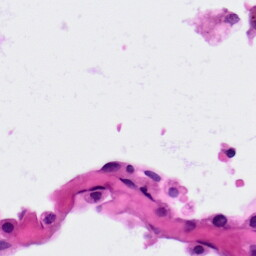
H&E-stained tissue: Lung